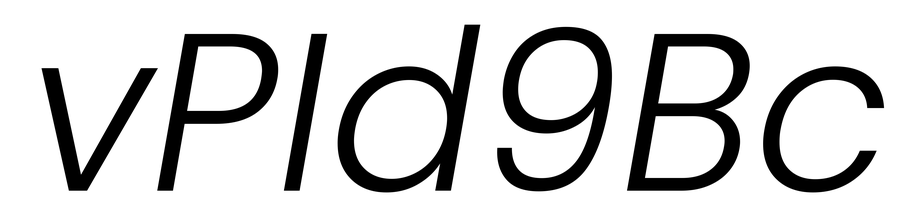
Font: Poppins-LightItalic